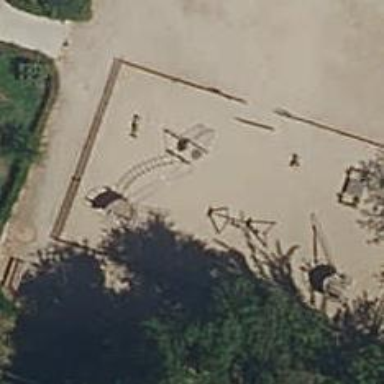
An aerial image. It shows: Playground area for leisure activities on the land.